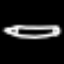
Label: pencil